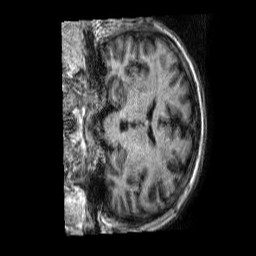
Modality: T1w
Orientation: coronal
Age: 60
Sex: male
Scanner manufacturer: philips
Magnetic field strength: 1.5 T
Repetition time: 0.008436 s
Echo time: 0.003879 s